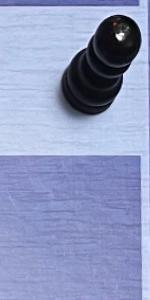
Label: Empty